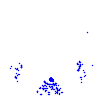
Particle: electron